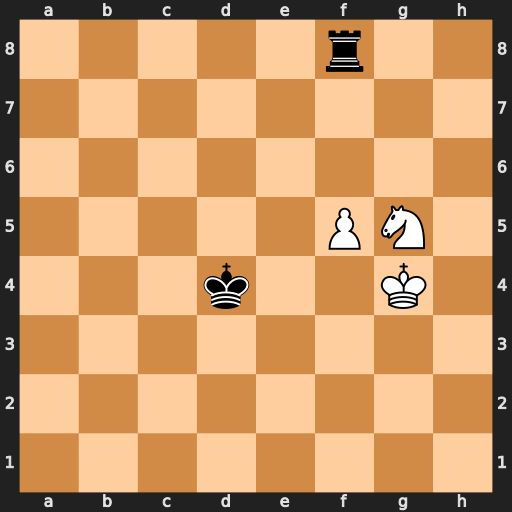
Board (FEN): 5r2/8/8/5PN1/3k2K1/8/8/8
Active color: w
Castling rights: -
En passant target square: -
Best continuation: Ne6+ Ke5 Nxf8